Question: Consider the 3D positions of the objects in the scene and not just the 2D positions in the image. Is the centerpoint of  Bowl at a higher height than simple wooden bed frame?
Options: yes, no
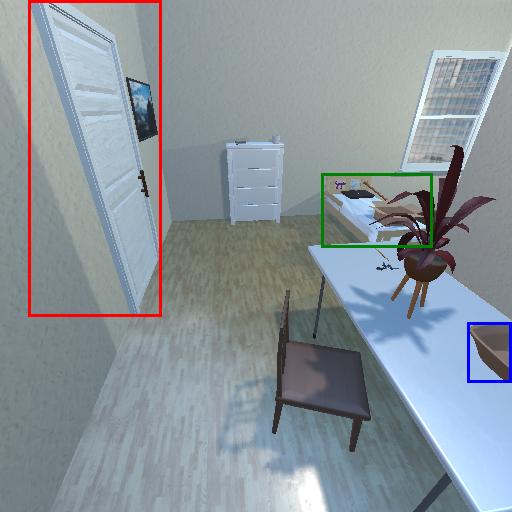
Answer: yes